Interaction volume radius: 10 \u00c5
Interaction volume height: 25 \u00c5
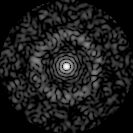
Disorder parameter: 0.8388